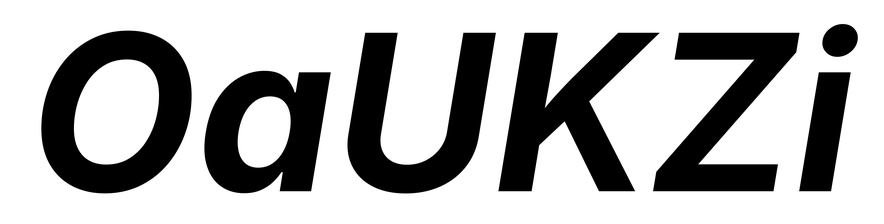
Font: Inter-Italic_Bold_Italic